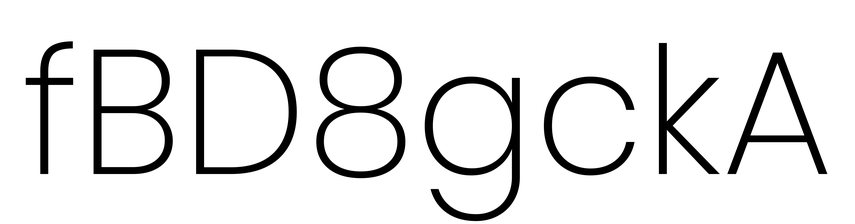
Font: Poppins-ExtraLight